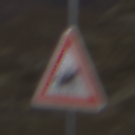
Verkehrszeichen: ReiterLinks
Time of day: MorningAfternoon
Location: Outdoor (Nature)
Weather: Clear
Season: NotSpecified
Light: Natural